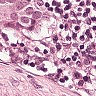
Metastatic tissue present: yes